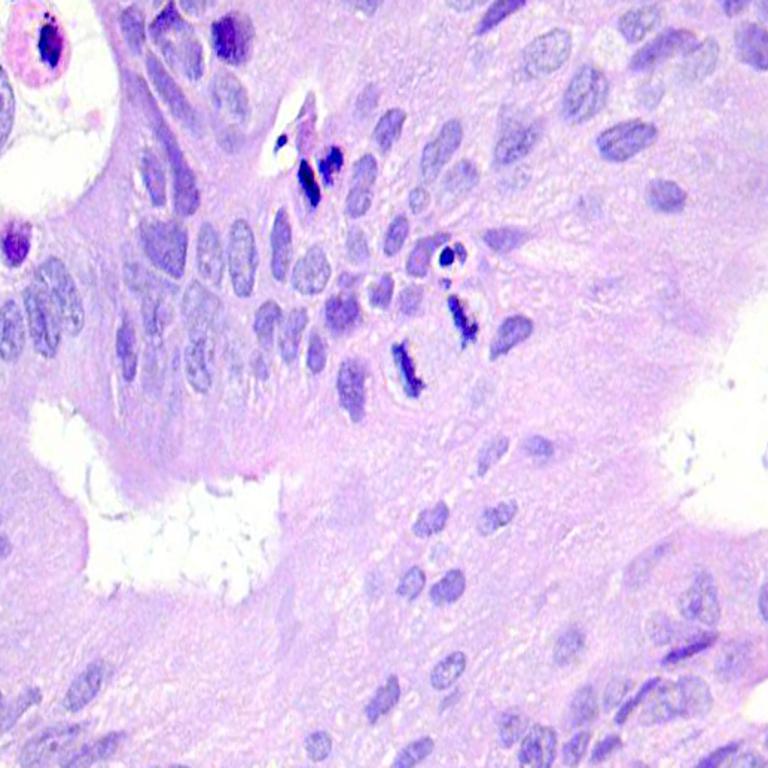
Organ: colon
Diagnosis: adenocarcinomas